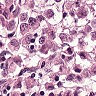
Metastatic tissue present: yes